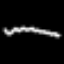
Label: squiggle